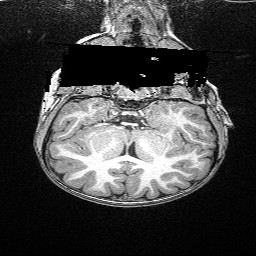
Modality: T1w
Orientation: sagittal